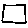
Label: square